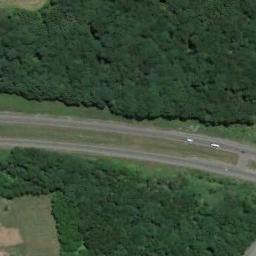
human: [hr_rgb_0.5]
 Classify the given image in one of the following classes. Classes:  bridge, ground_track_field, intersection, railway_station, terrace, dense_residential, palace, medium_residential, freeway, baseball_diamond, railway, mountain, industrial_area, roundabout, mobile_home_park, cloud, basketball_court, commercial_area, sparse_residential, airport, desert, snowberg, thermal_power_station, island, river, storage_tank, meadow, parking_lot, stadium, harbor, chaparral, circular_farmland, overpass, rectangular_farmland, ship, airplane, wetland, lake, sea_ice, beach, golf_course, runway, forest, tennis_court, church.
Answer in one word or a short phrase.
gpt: freeway